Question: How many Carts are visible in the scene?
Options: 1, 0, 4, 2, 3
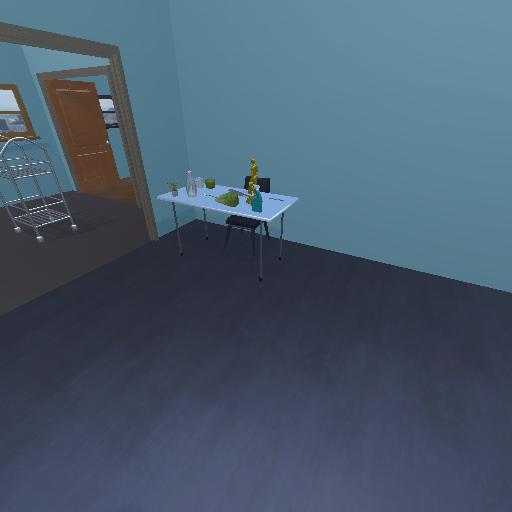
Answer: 1